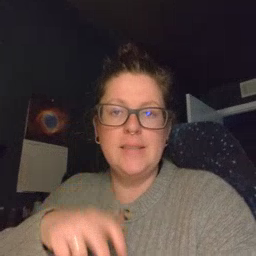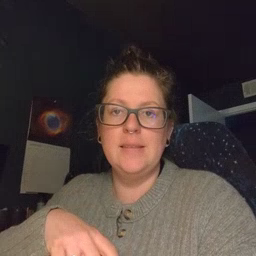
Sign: listen